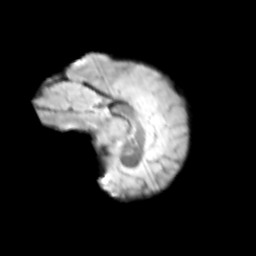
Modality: T2w
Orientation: sagittal
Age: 12
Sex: female
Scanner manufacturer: siemens
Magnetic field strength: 3 T
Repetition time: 3.8 s
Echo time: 0.07 s